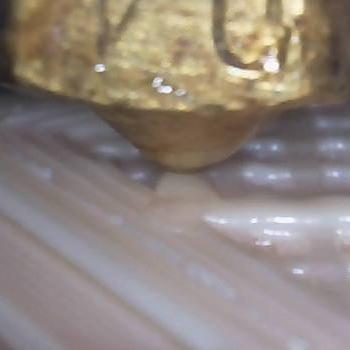
Flow rate: 238%